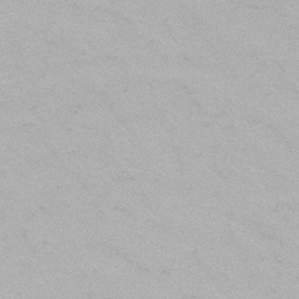
Label: frost